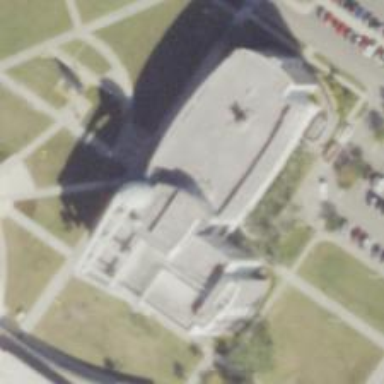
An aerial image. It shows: Observatory.